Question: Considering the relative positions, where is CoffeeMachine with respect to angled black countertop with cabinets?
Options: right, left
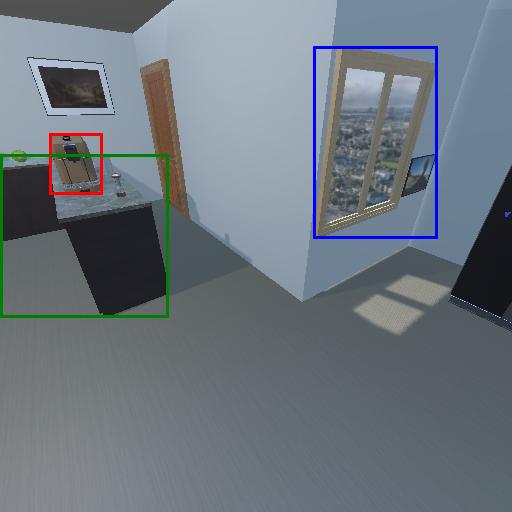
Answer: right